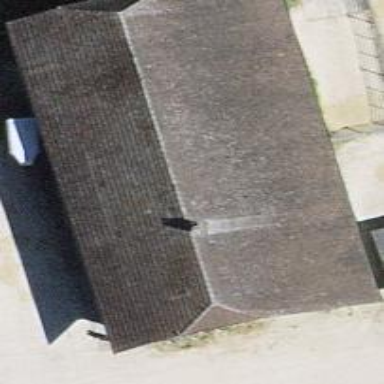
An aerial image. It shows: Rural barn.